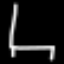
Label: chair